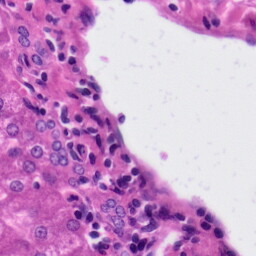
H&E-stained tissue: Liver